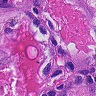
Metastatic tissue present: yes